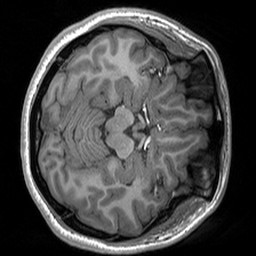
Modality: T1w
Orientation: axial
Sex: female
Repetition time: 1.95 s
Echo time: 0.026 s